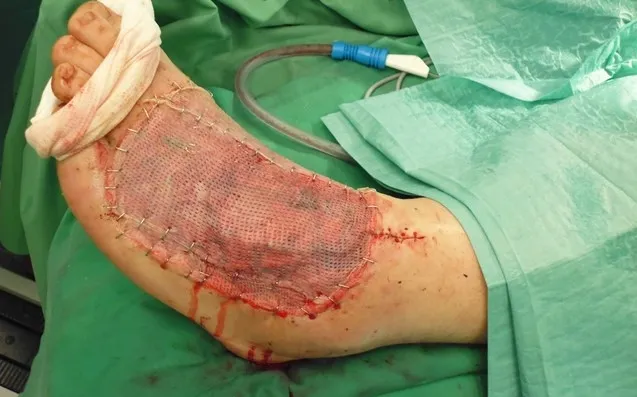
Temporoparietal fascial flap with skin-graft.
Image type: medical_photograph (other_medical_photograph)